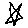
Label: star